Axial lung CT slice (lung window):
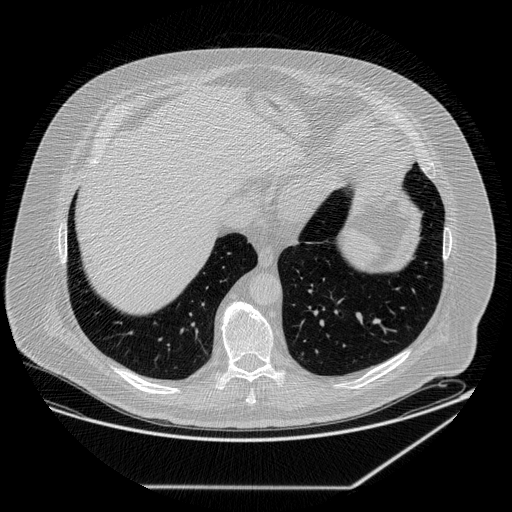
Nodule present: no